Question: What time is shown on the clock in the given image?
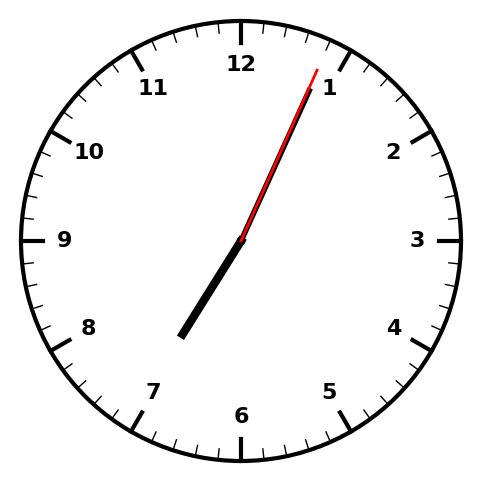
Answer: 07:04:04